Brain MRI, t1w sequence, axial 2D slice.
Patient: age 20, sex F, weight 90 kg, height 1.9 m
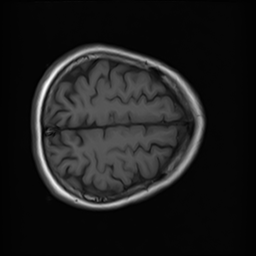